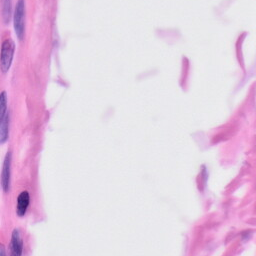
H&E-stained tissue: Skin